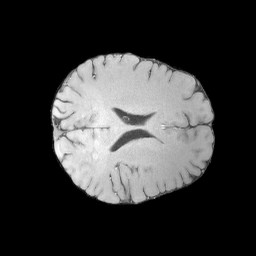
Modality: MP2RAGE
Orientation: axial